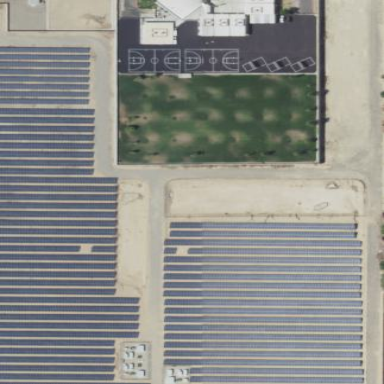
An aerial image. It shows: Solar power plant surrounded by fence.